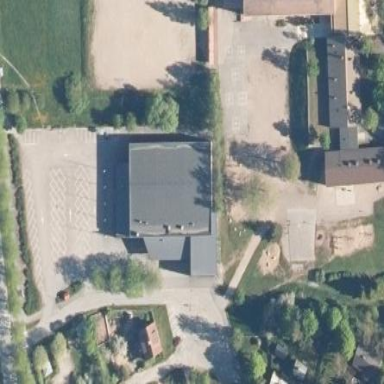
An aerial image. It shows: Sports centre building.